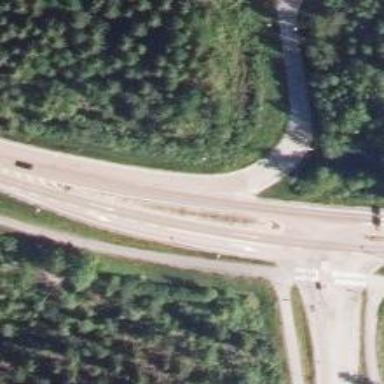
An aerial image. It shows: Secondary road with asphalt surface.